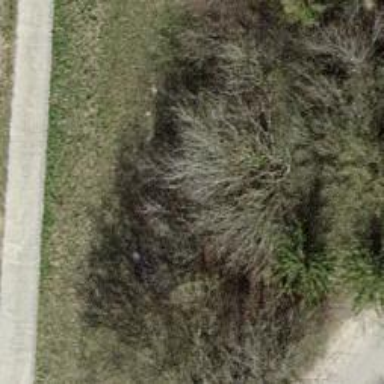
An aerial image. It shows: Brown bench in the vicinity.